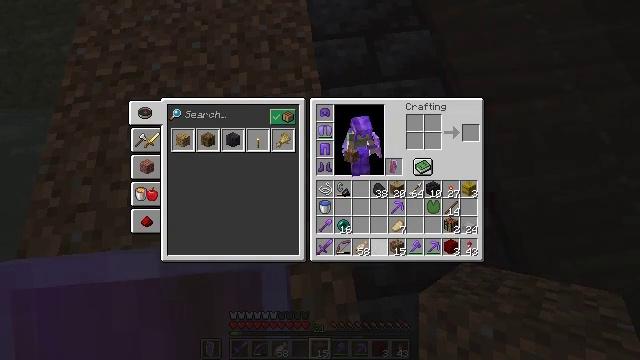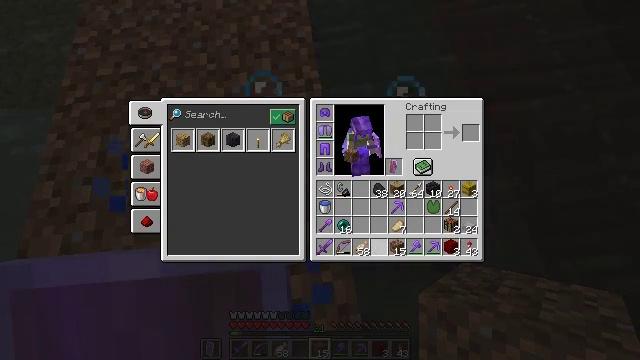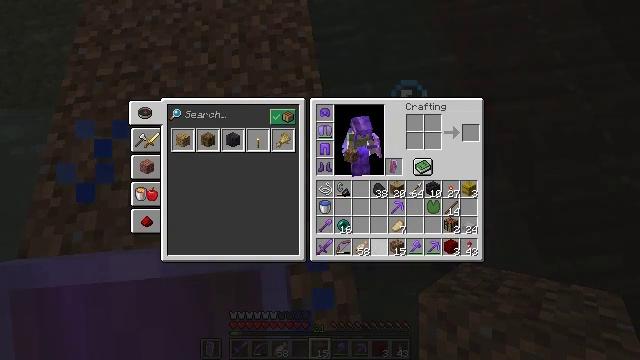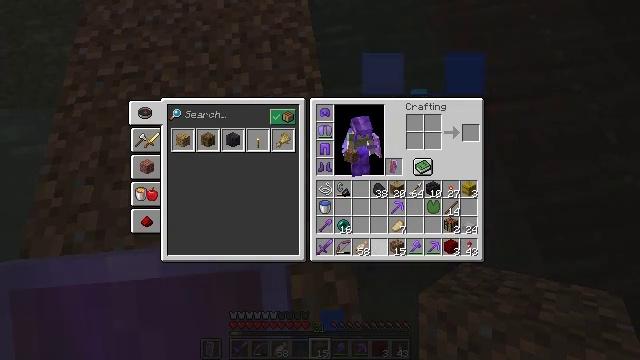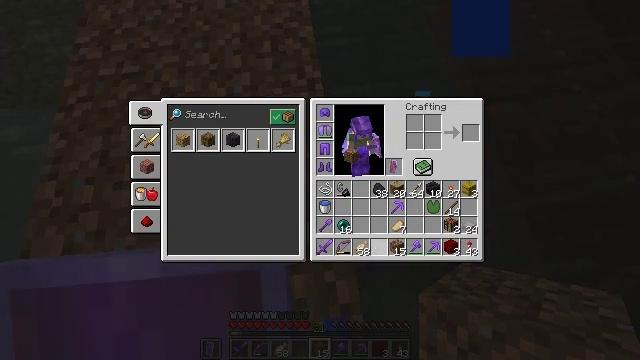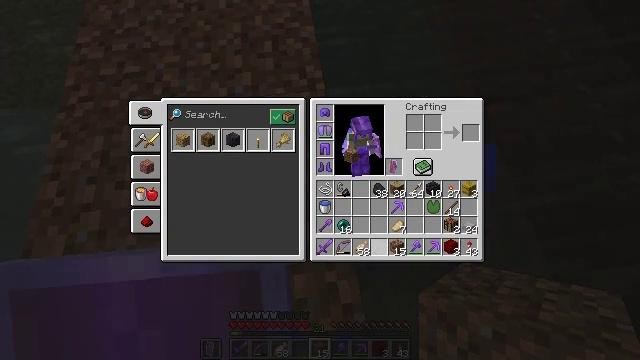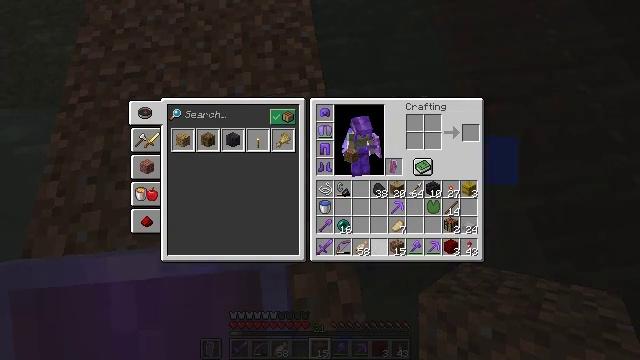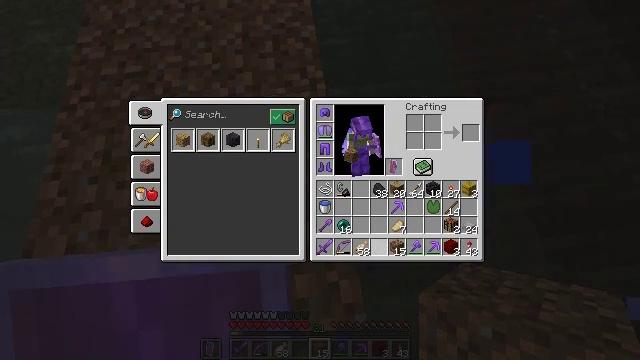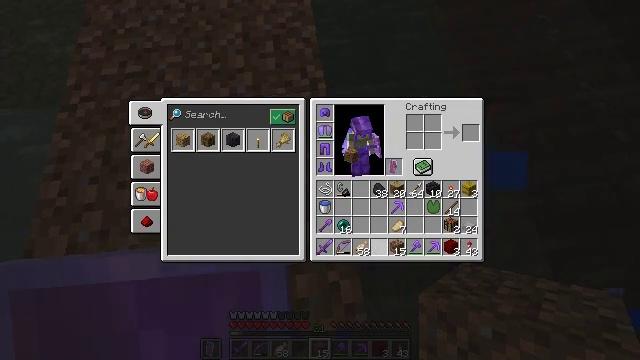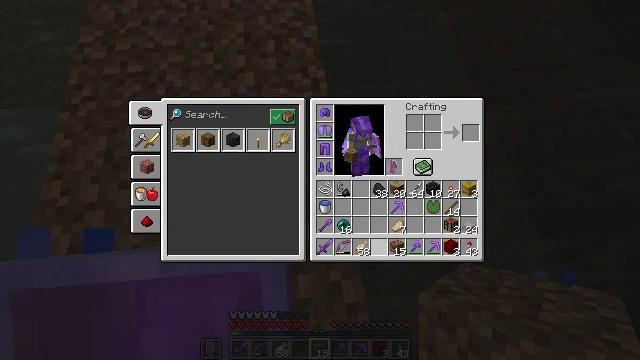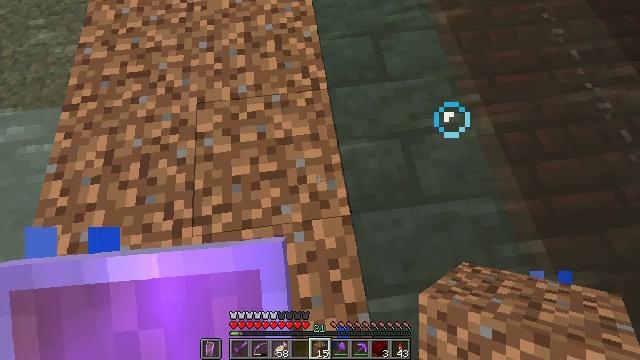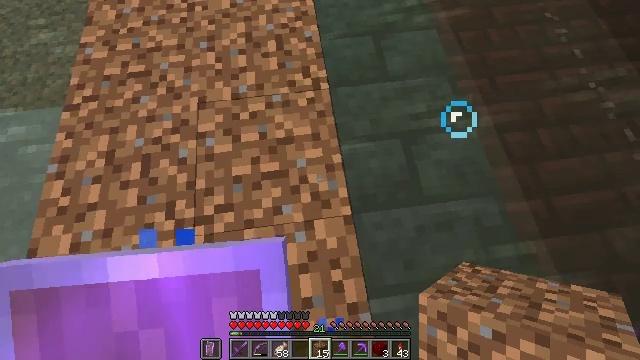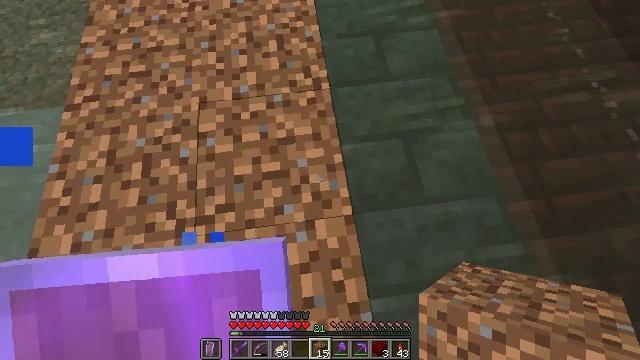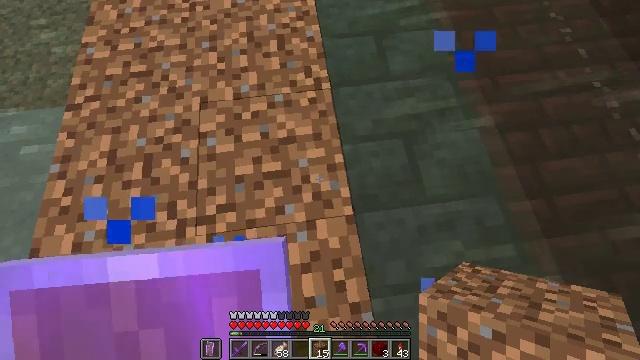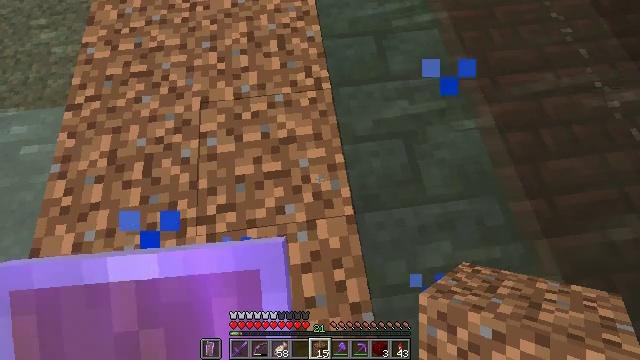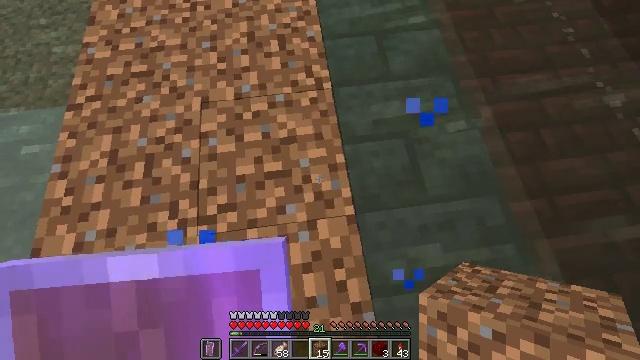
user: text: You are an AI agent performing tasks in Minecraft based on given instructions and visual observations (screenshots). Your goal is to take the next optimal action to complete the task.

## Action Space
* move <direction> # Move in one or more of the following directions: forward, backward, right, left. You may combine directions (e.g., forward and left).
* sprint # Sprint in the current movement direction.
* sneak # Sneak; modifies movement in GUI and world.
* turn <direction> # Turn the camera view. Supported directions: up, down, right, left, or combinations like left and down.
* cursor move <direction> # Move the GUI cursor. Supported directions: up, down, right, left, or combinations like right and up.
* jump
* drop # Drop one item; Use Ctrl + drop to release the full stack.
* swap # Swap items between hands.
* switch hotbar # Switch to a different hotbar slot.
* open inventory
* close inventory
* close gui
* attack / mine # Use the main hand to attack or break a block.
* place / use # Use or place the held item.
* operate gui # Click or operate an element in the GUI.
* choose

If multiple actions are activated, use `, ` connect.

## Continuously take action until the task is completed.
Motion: motion action
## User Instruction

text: Mine dirt from the ground.
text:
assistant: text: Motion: sneak
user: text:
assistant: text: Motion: sneak
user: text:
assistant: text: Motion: sneak
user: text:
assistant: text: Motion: sneak
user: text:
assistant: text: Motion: sneak
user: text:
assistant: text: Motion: no_op
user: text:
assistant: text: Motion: no_op
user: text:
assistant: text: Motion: no_op
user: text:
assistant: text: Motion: no_op
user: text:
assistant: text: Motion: no_op
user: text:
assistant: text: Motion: no_op
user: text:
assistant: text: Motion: no_op
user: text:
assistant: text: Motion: no_op
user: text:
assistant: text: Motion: no_op
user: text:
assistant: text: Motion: no_op
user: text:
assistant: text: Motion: no_op
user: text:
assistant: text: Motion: no_op
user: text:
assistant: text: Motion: no_op
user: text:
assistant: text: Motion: turn up
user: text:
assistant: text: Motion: turn up
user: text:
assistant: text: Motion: no_op
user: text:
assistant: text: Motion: move back
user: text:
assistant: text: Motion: move back
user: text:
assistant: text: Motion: move back
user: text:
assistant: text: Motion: move back, turn up
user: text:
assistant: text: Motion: move back, turn up
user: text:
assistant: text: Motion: move back, turn up
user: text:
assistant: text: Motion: move back, turn up
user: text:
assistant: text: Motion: turn up
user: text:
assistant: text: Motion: no_op